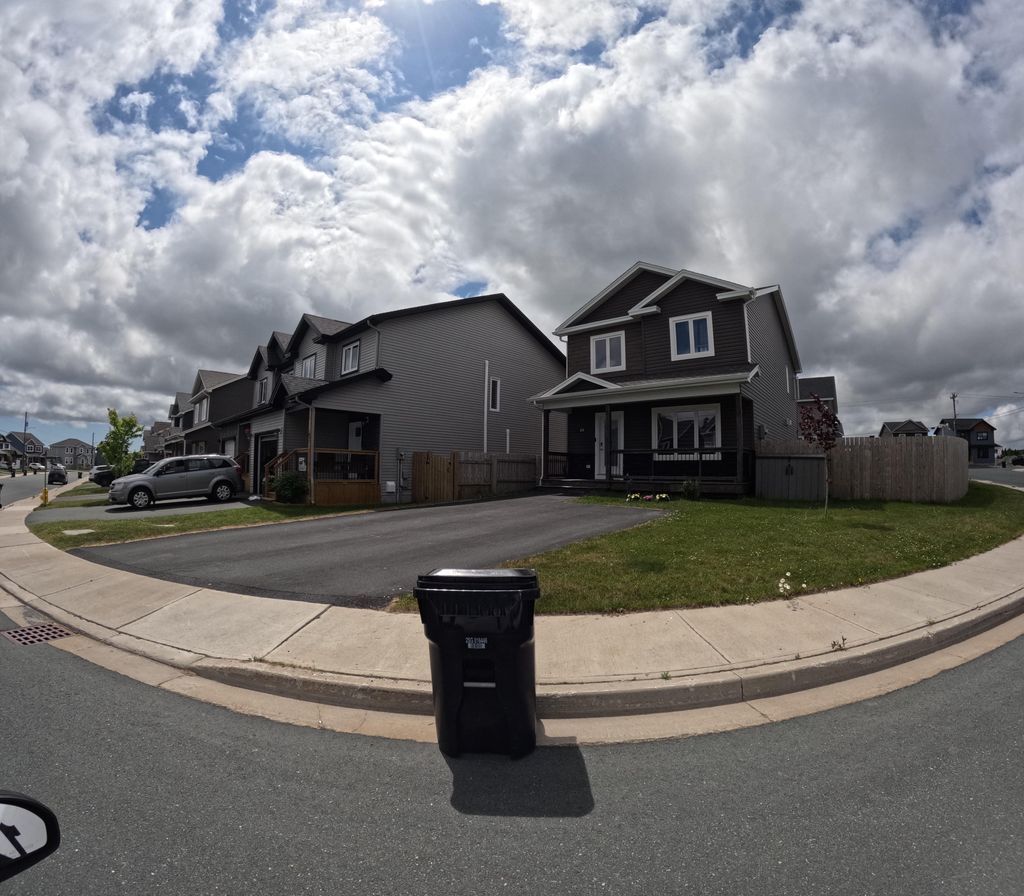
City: st_johns